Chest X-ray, PA view. Patient: 63 years old, sex F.
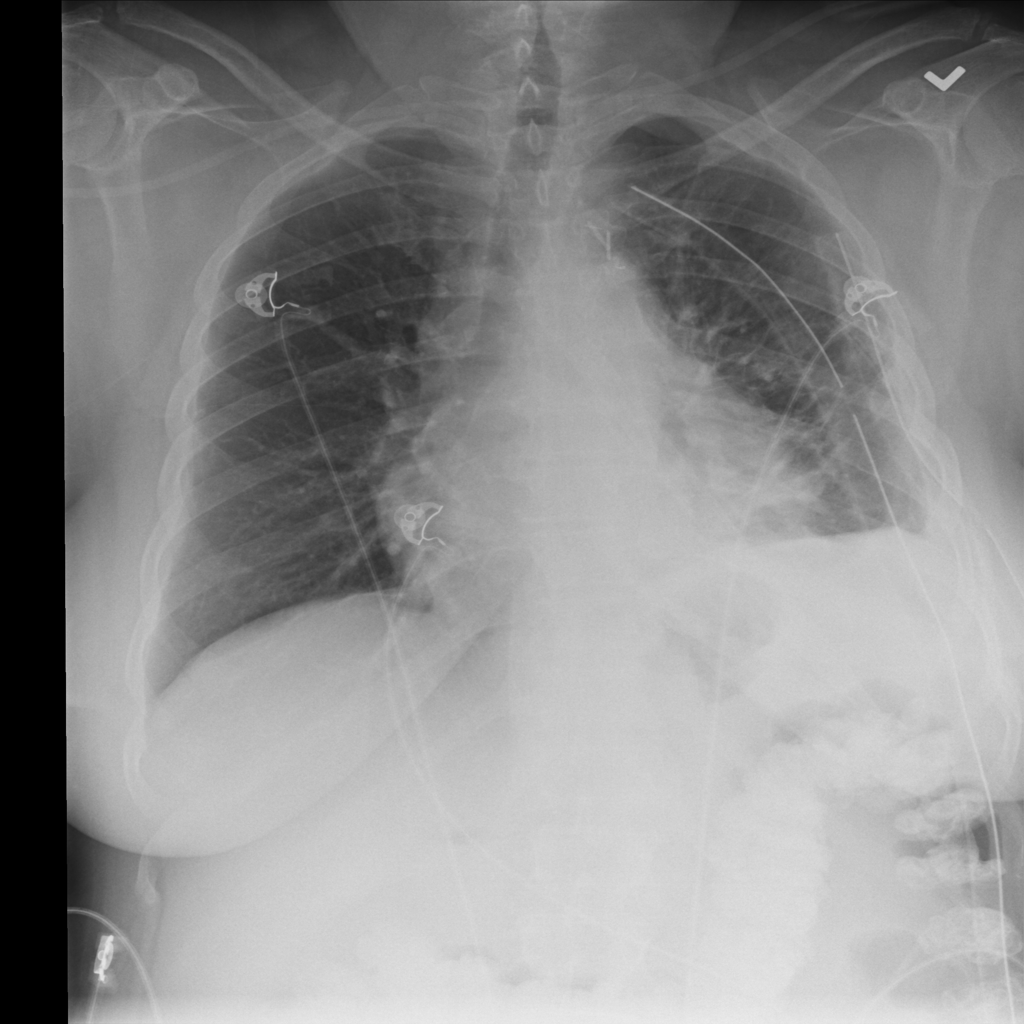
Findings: No Finding